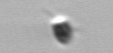
Label: Pyramimonas